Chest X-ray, AP view. Patient: 55 years old, sex F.
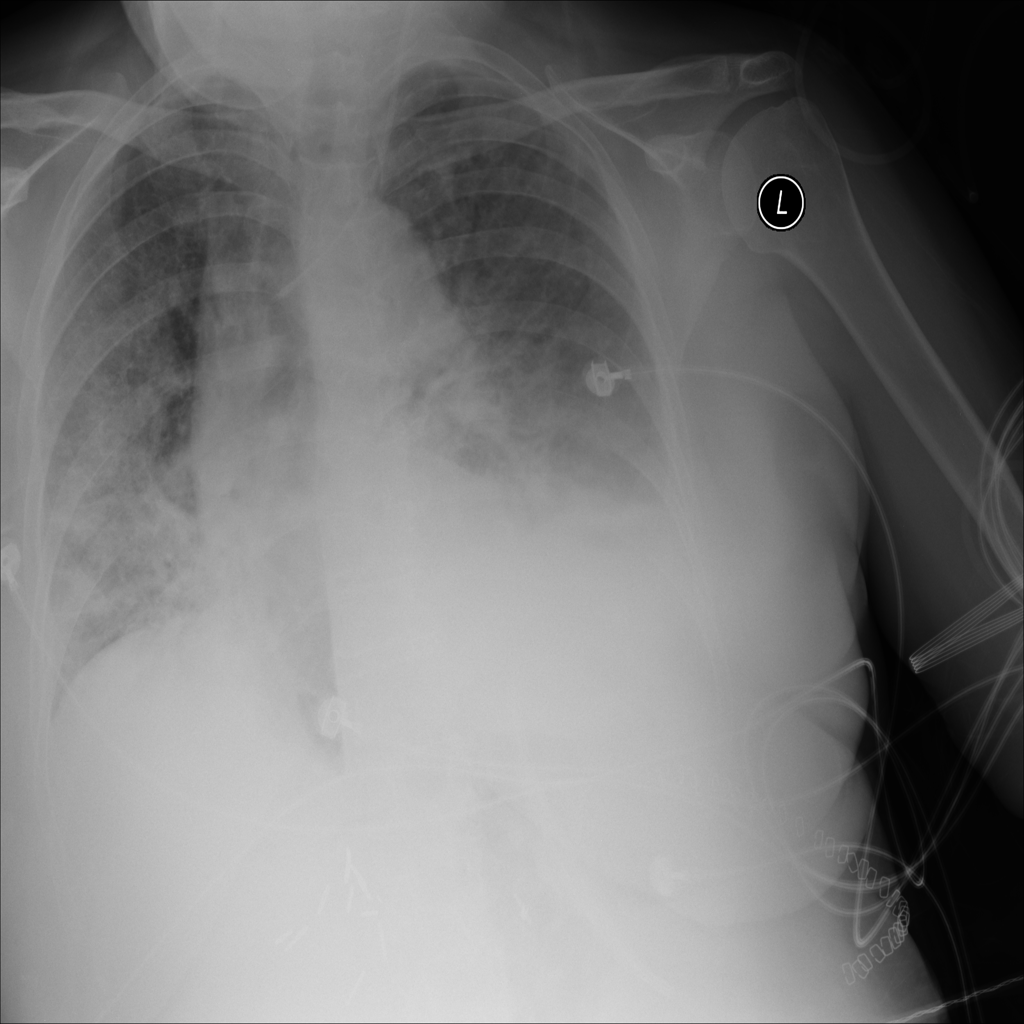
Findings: Atelectasis, Consolidation, Edema